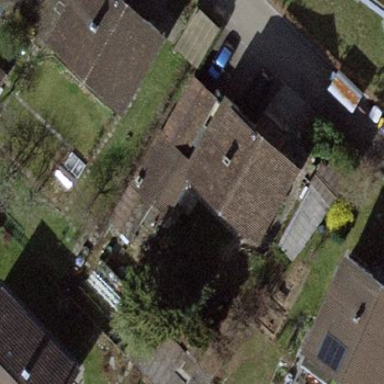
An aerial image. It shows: Building with gabled roof.